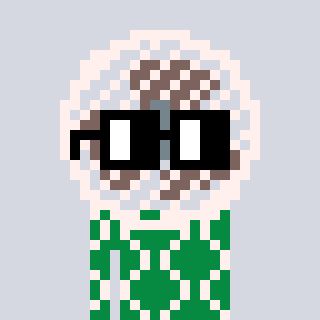
a pixel art character with square black glasses, a fan-shaped head and a green-colored body on a cool background